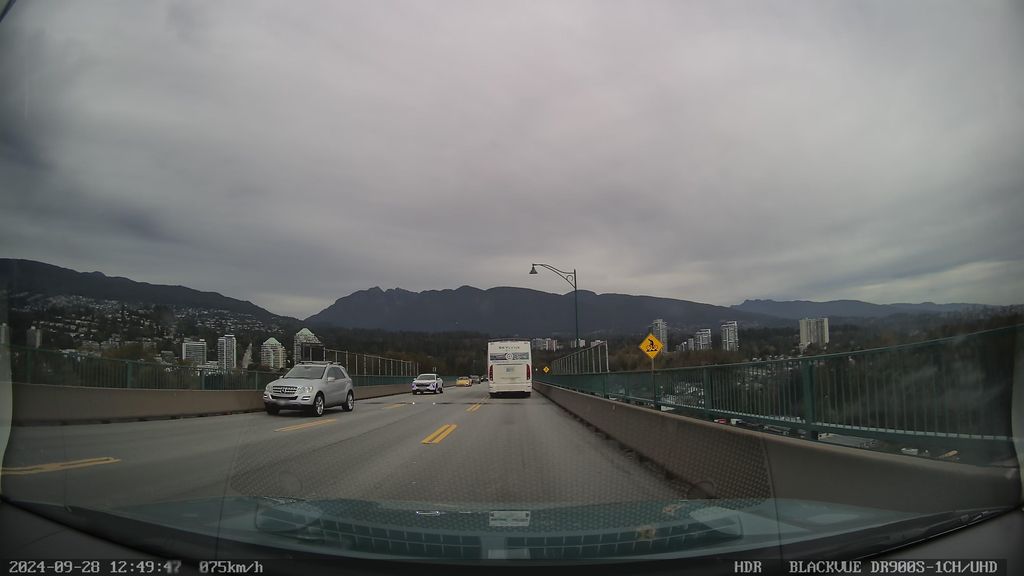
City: vancouver